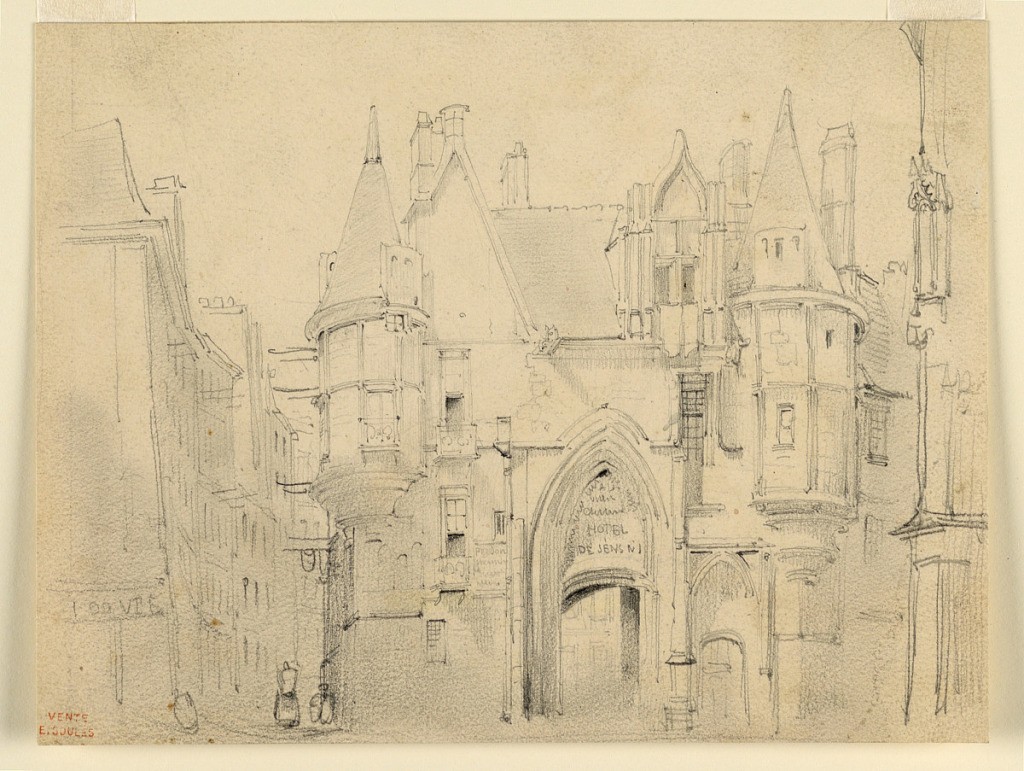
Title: Hôtel de Sens, Paris
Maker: Eugène Edouard Soulès, French, 1811–1876
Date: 1825–1850
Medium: Graphite, black crayon on cardboard
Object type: Drawing
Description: View of the façade of the structure, which is situated on a square between two streets.